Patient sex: M
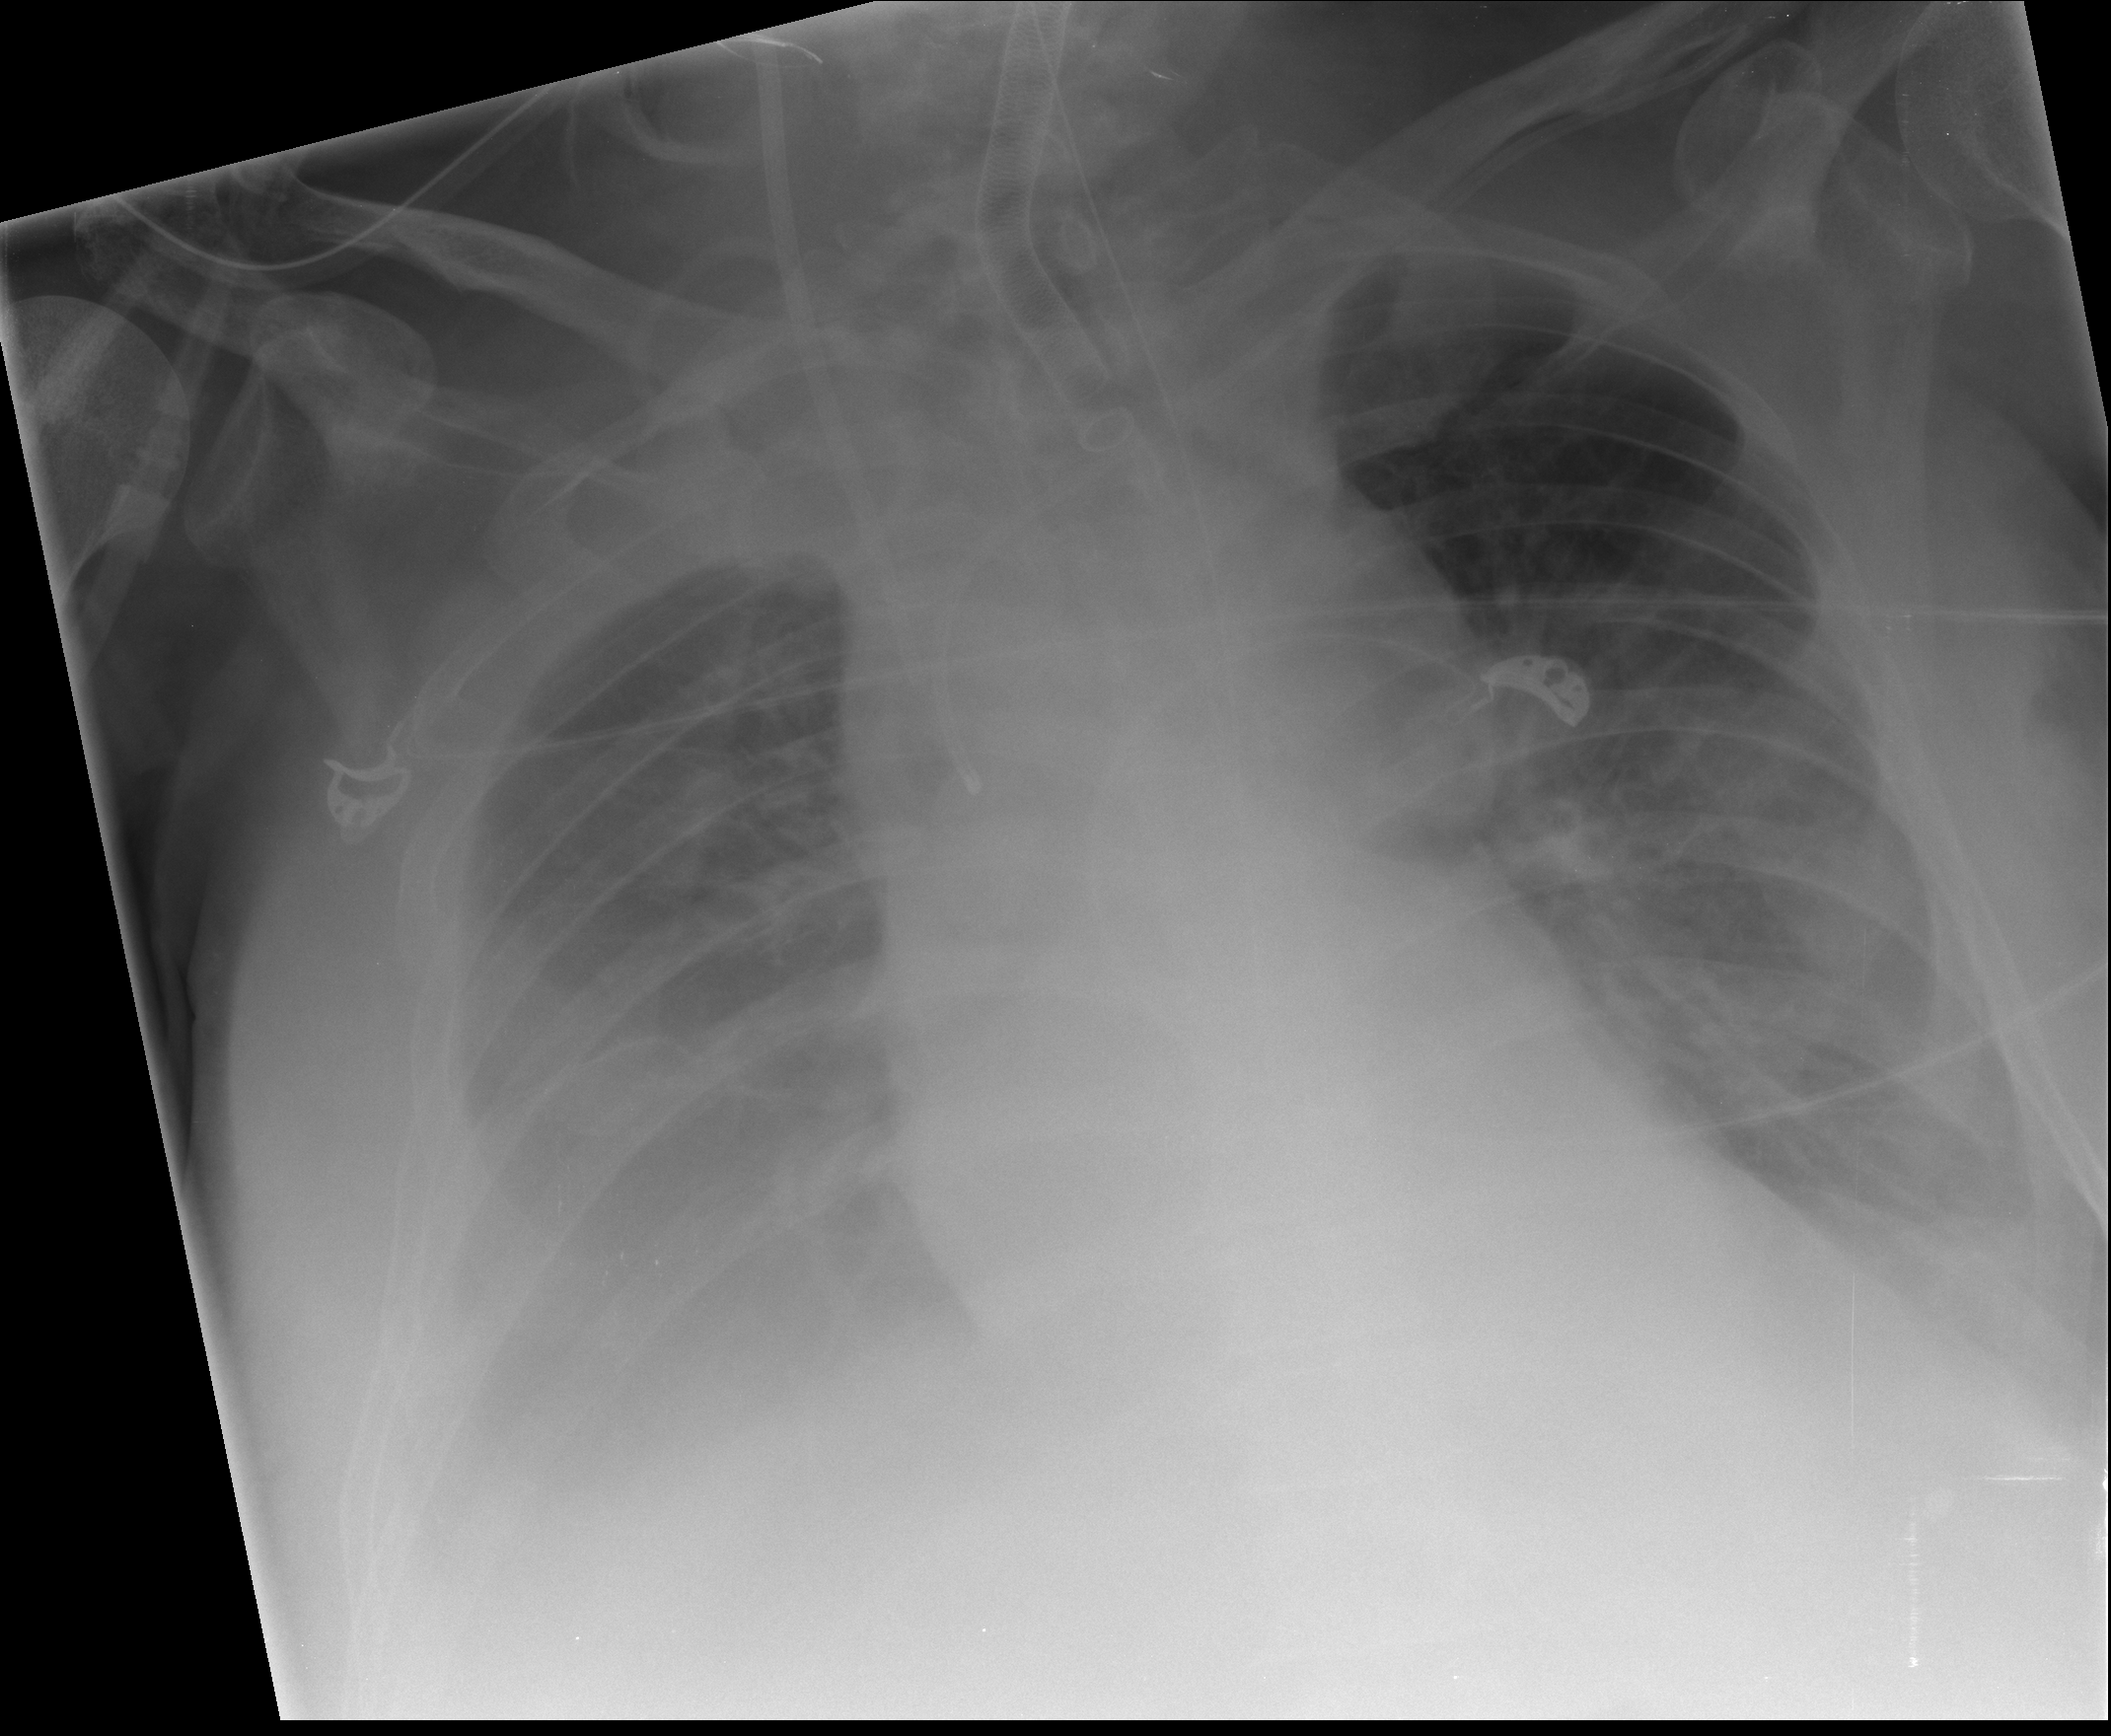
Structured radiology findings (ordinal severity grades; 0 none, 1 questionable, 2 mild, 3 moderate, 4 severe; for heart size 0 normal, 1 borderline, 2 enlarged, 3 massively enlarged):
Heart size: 0
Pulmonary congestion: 2
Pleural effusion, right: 3
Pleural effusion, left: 2
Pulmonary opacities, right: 0
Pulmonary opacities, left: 0
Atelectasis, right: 3
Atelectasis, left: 2